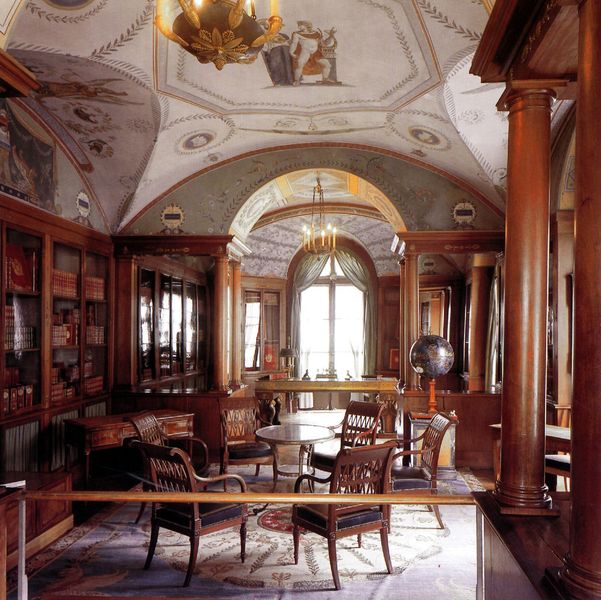
Titel: Bibliothek im Schloss Malmaison bei Paris
Künstler: Charles Percier
Standort: Paris (EU - F)
Schlagwörter: fenster, holz, licht, raum, stühle, tisch, teppich, decke, bücher, schreibtisch, salon, tischchen, leuchter, foto, fotografie, photographie, gewölbe, buch, photo, verziert, bibliothek, fresko, globus, absperrung, bücherschrank, deckenmalerei, weltkugel, tsich, abgesperrt, gewölbedecke, freseken, flesken, bemahlt, deckenmahlerei